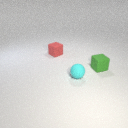
small red rubber cube behind small green rubber cube